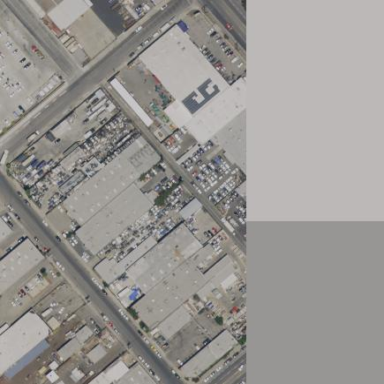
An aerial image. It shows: Industrial area.